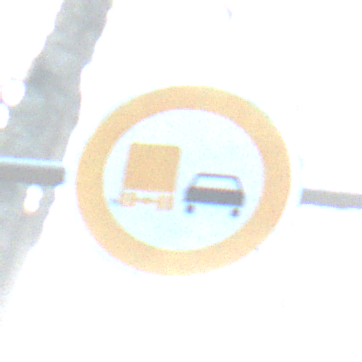
Verkehrszeichen: UeberholverbotKraftfahrzeuge
Umgebung: Outdoor, Nature
Tageszeit: SunriseSunset
Wetter: Clear
Licht: Natural
Jahreszeit: Winter
Kontrast: LowContrast